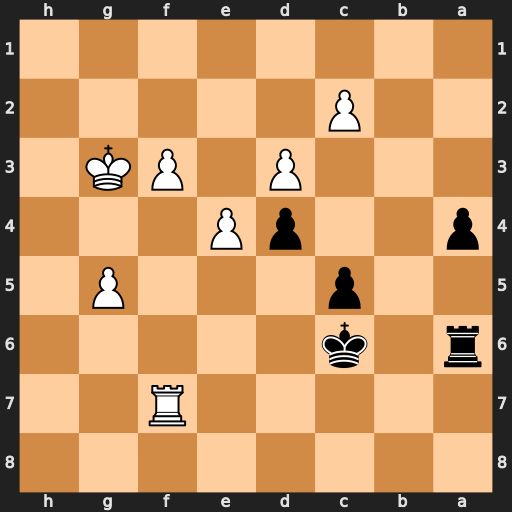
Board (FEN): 8/5R2/r1k5/2p3P1/p2pP3/3P1PK1/2P5/8
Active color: b
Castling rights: -
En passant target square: -
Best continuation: a3 Rh7 a2